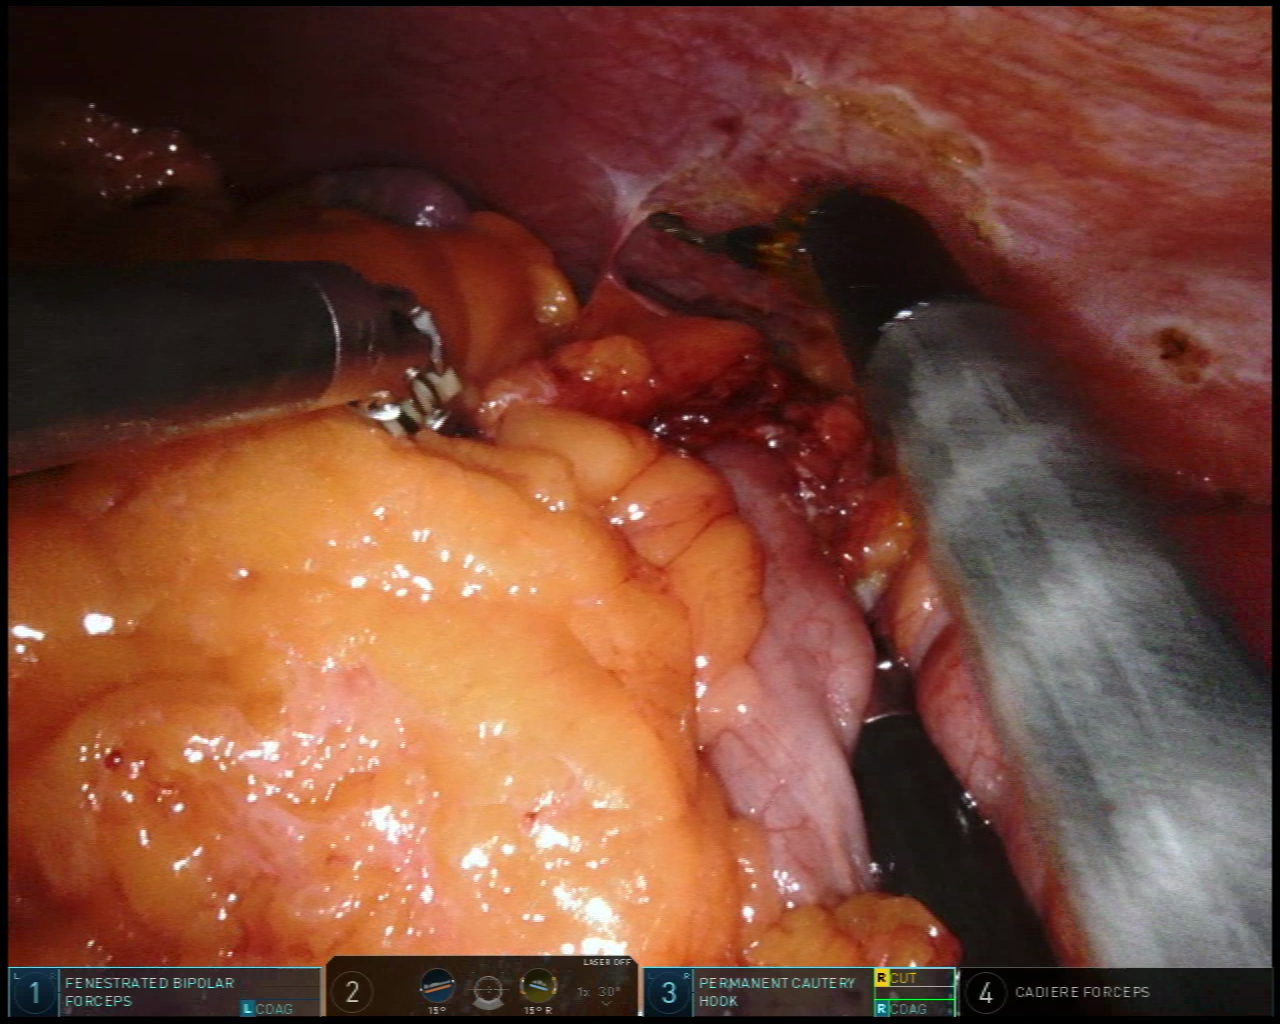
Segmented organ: spleen
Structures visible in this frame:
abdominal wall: yes
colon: yes
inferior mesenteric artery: no
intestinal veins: no
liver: no
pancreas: no
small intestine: no
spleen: yes
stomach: no
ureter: no
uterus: no
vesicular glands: no